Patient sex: M
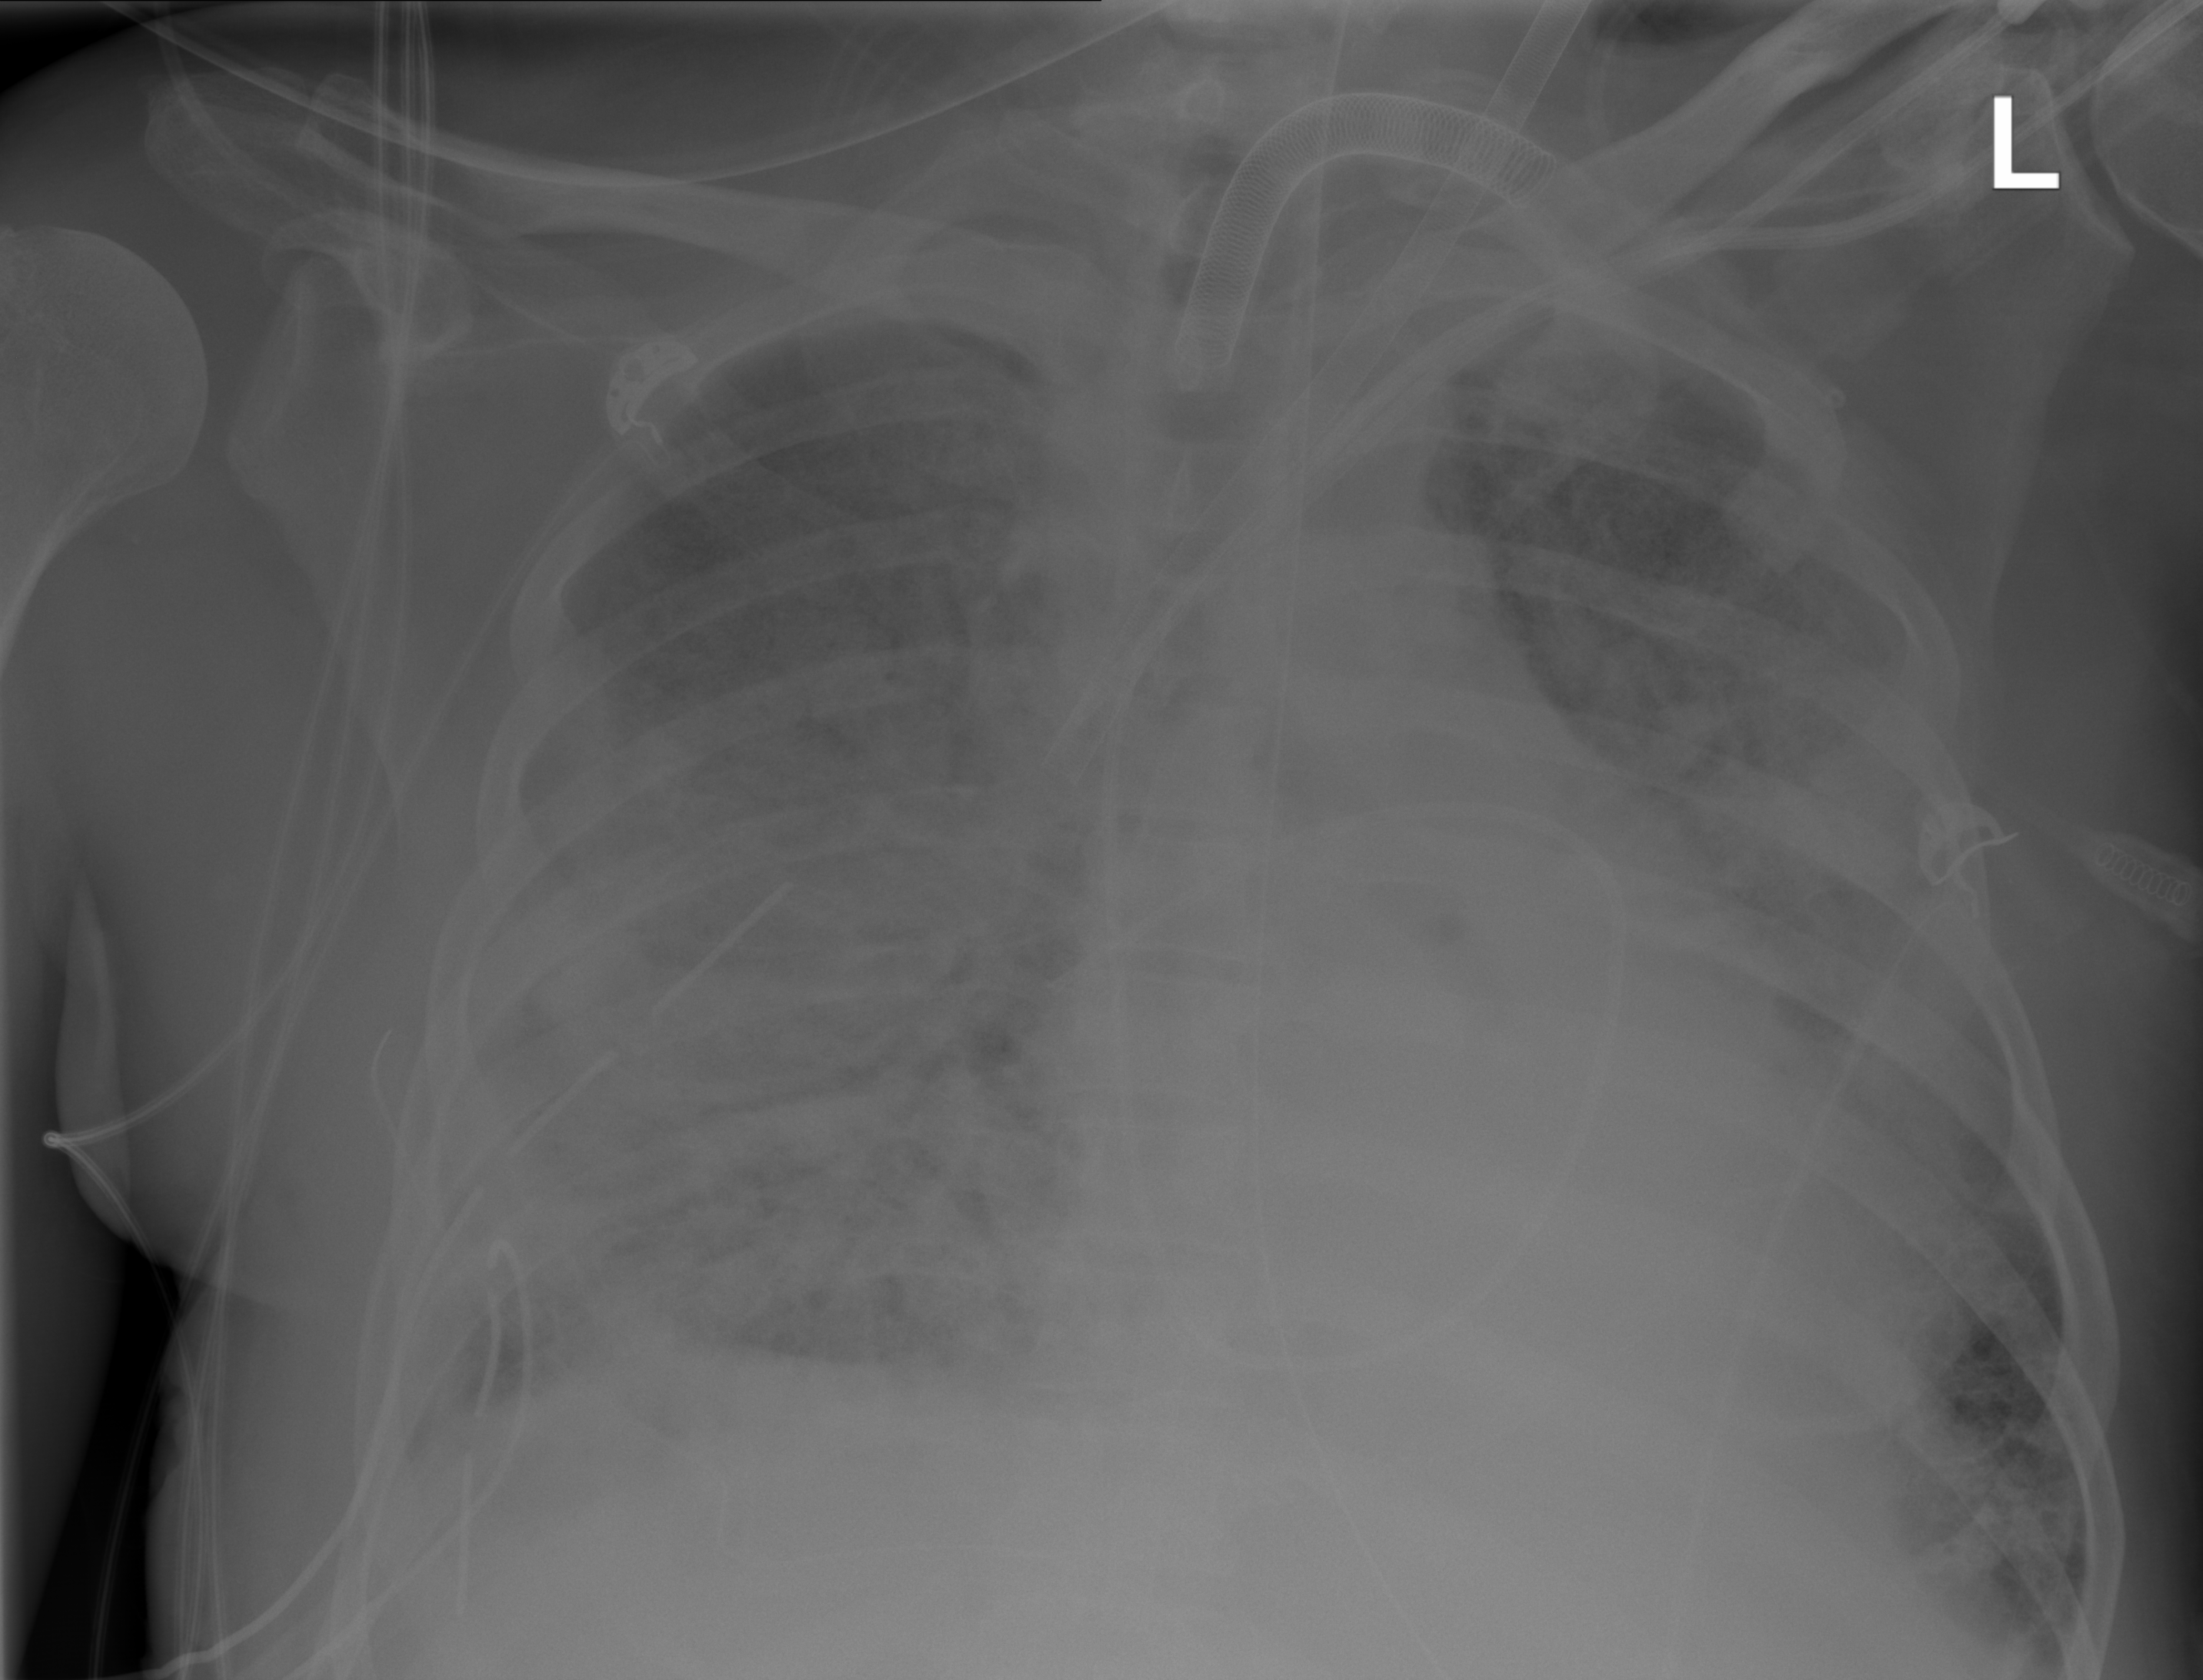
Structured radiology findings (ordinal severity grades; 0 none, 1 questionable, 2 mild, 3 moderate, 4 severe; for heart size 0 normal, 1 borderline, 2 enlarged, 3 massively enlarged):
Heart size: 1
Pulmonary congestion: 2
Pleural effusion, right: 3
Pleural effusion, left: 2
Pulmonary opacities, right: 3
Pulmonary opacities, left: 2
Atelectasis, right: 4
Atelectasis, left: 3